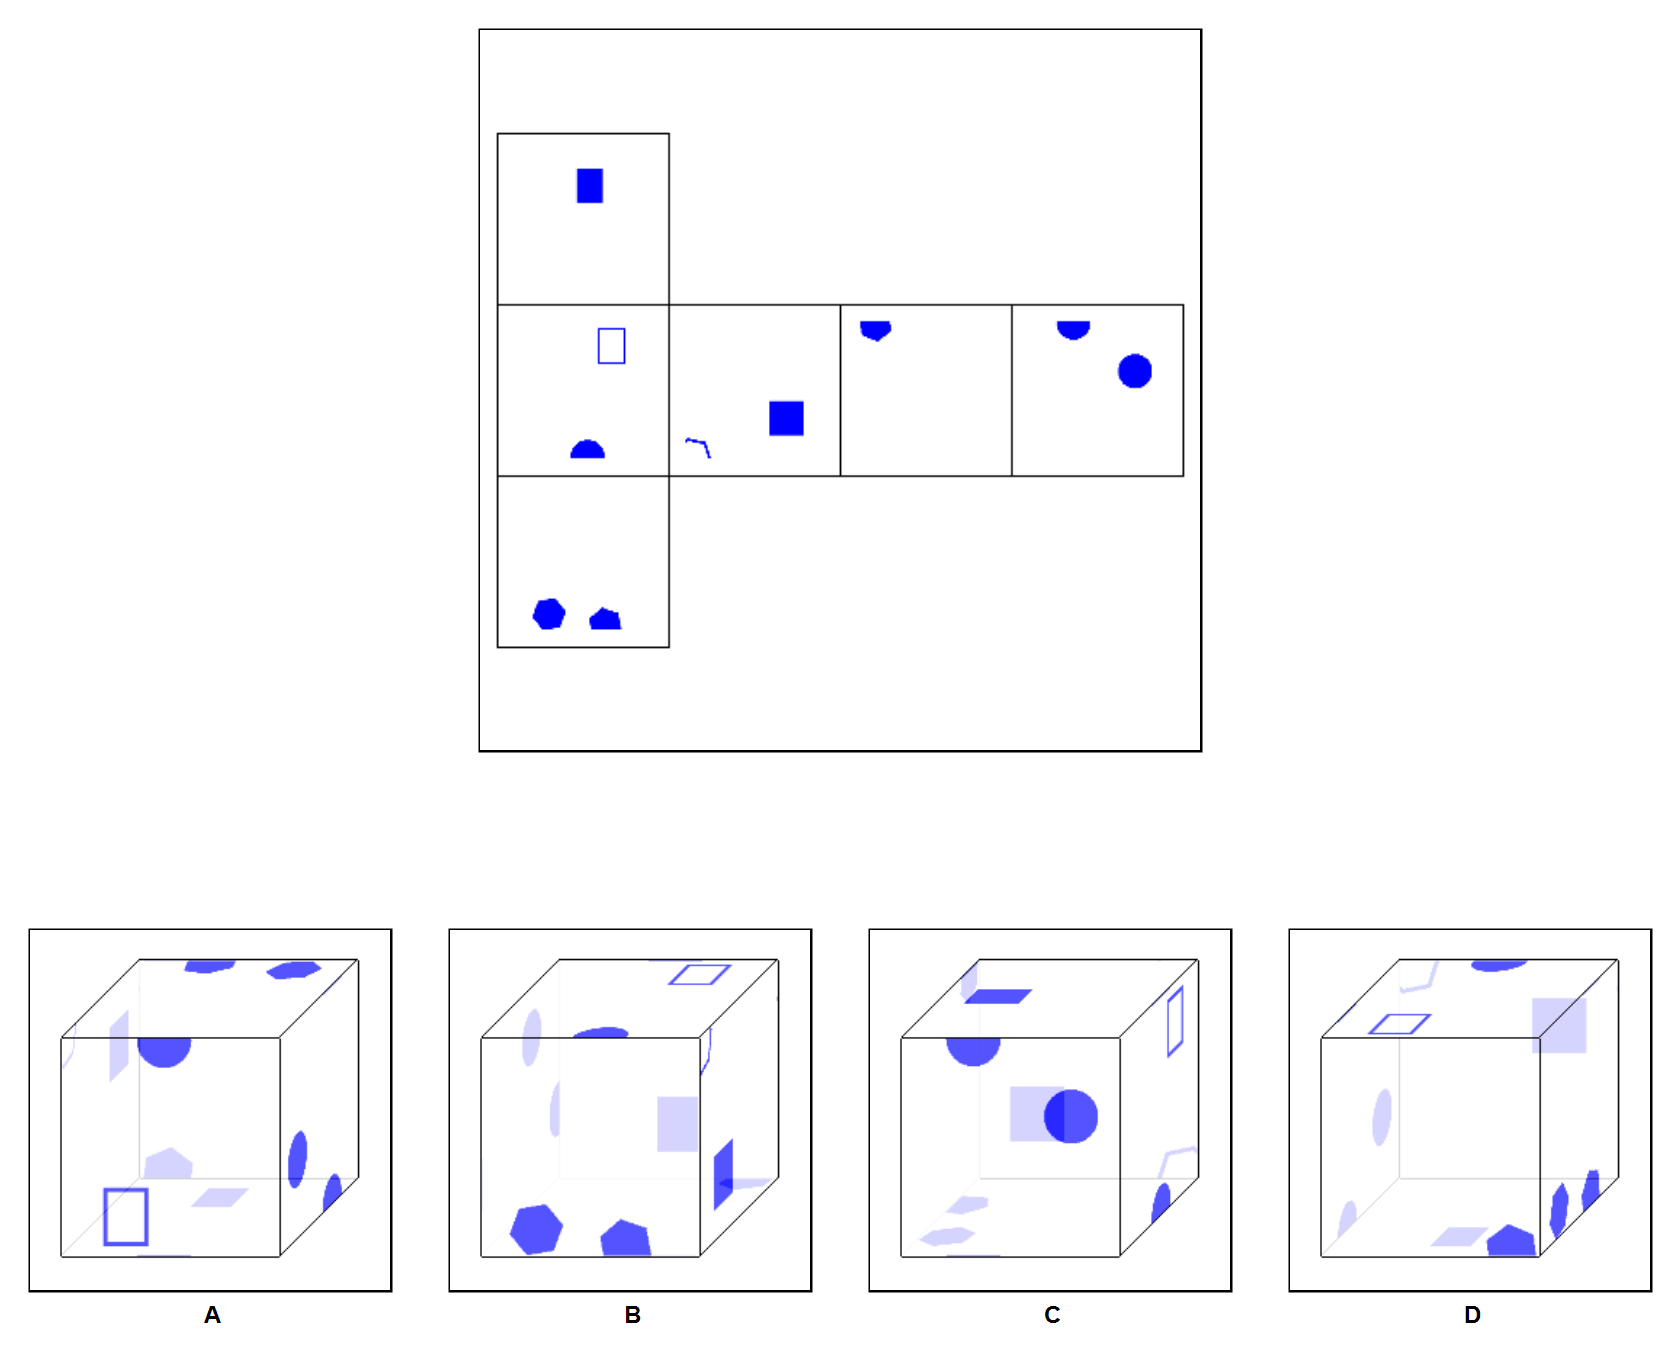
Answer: D